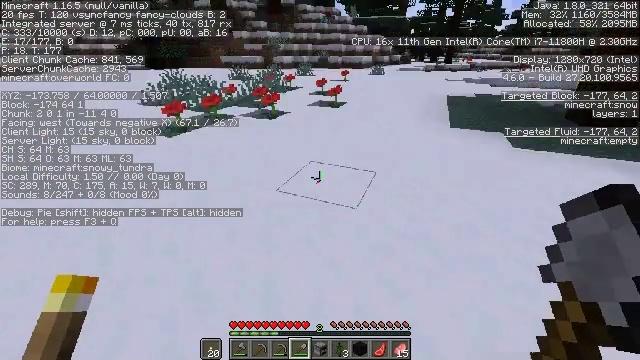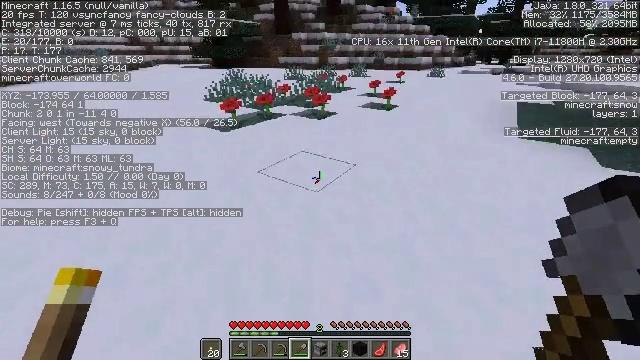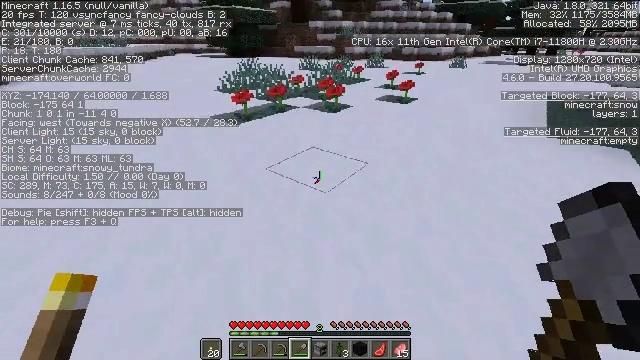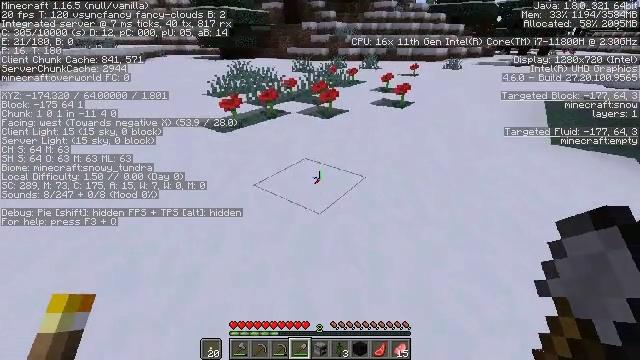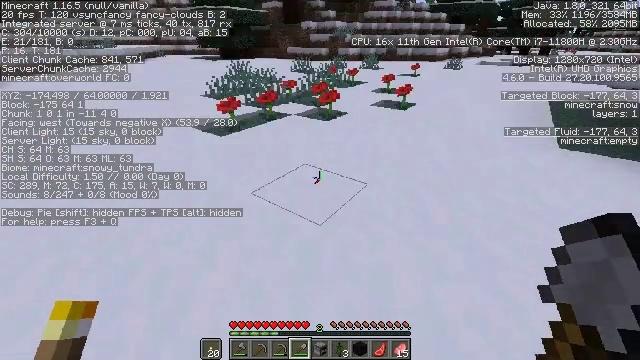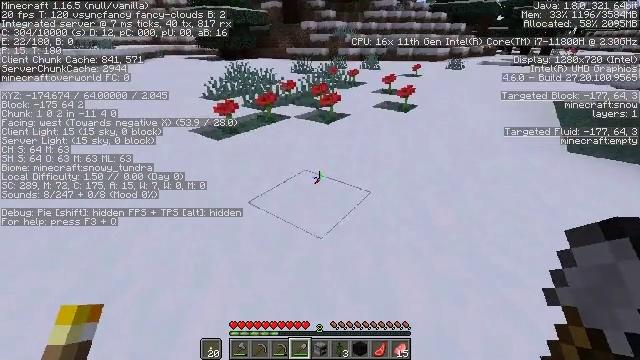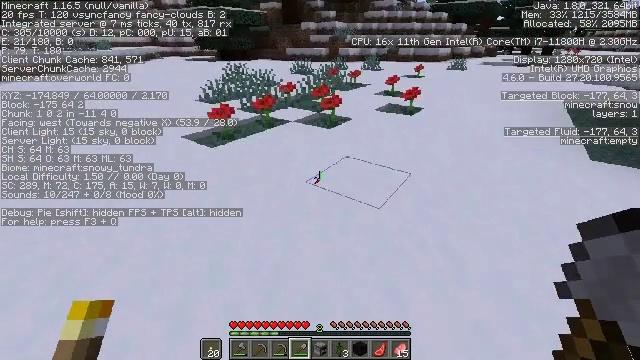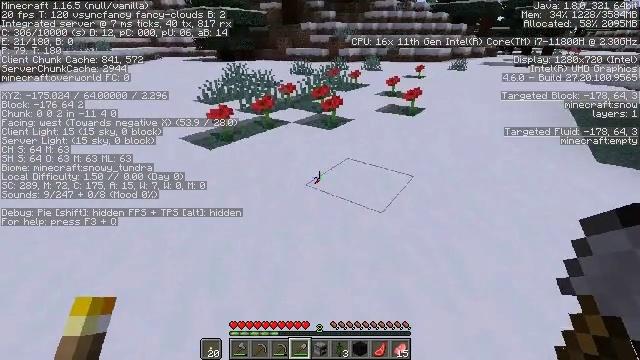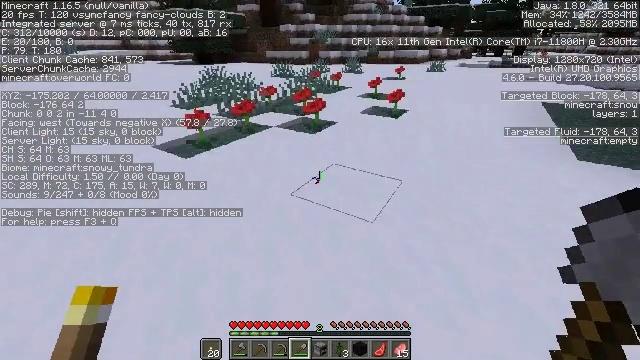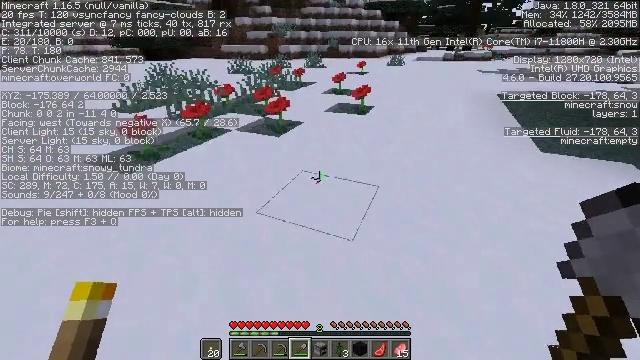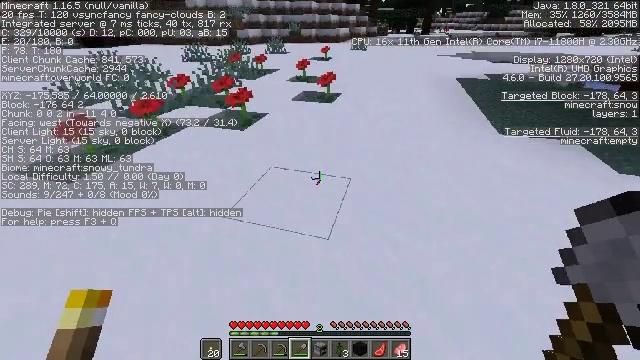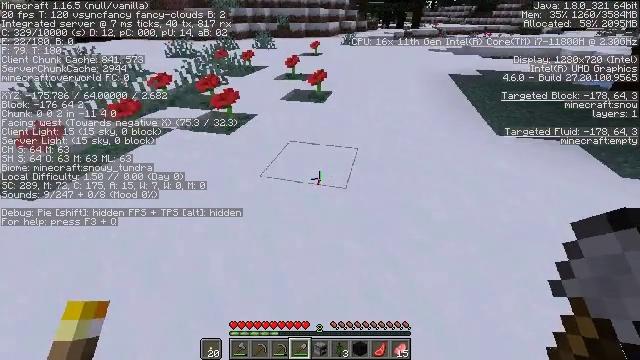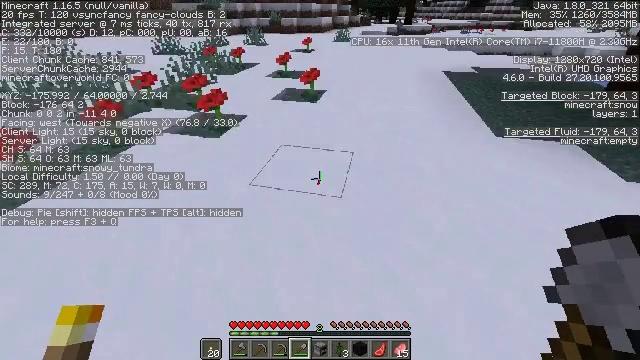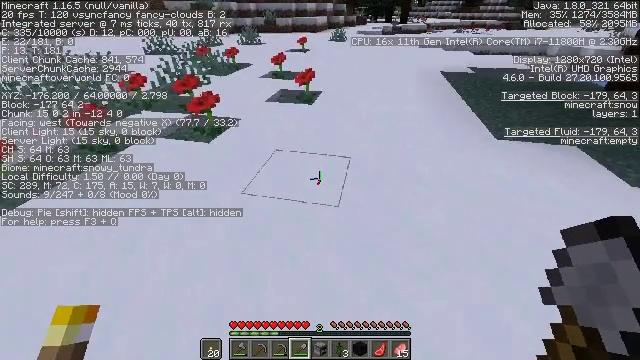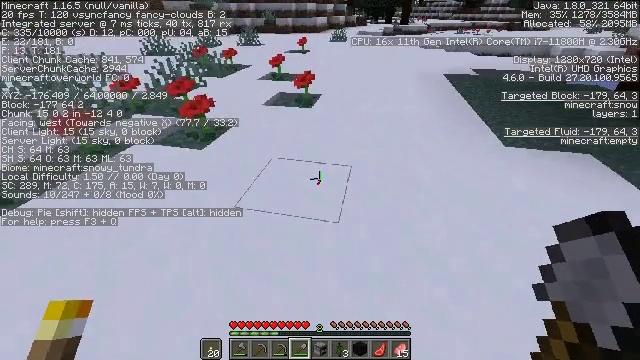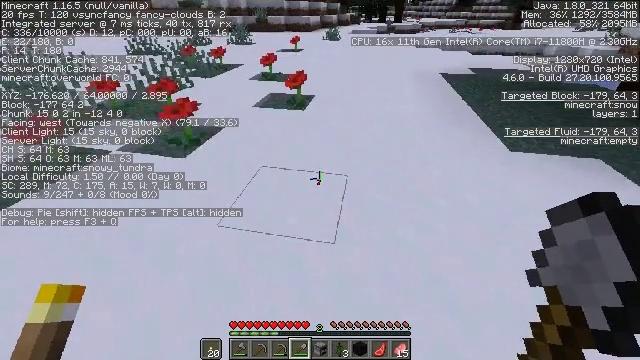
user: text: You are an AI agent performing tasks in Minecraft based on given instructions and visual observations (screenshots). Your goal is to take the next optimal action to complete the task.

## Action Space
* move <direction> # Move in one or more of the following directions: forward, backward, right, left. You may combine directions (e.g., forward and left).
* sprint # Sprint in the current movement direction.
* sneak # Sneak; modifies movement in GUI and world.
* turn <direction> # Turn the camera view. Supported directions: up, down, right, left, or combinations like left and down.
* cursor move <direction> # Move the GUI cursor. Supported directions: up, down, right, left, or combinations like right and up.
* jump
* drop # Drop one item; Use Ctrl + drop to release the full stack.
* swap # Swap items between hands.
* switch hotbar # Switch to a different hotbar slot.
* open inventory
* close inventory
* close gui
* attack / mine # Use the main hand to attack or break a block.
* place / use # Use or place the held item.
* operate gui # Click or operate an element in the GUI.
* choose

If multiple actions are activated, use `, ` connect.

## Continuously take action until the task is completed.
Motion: motion action
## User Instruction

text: Gather snow with a shovel.
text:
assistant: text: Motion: move forward, turn left
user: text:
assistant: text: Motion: move forward, turn left and down
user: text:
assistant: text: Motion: move forward, turn right
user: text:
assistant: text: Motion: move forward
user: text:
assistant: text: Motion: move forward
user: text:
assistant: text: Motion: move forward
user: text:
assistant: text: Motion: move forward
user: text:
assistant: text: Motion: move forward, turn right
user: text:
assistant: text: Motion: move forward, turn right
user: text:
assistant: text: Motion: move forward, turn right and down
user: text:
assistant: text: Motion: move forward, turn right
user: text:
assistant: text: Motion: move forward, turn right
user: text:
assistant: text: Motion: move forward
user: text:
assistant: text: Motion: move forward
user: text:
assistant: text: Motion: move forward, turn right
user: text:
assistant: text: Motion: move forward, turn right
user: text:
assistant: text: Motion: move forward, turn right and down
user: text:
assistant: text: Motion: turn right, attack / mine
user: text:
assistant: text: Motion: attack / mine
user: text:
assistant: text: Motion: attack / mine
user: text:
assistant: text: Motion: attack / mine
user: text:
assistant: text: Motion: attack / mine
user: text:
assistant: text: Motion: attack / mine
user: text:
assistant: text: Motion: turn right, attack / mine
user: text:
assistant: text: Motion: attack / mine
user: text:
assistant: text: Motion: turn left, attack / mine
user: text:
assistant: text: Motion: turn left, attack / mine
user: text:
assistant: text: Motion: attack / mine
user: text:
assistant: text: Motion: attack / mine
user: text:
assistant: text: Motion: attack / mine